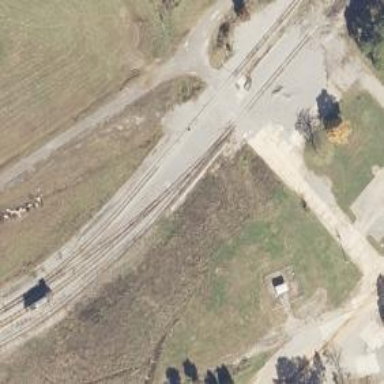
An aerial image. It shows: Rail spur service.